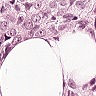
Metastatic tissue present: yes